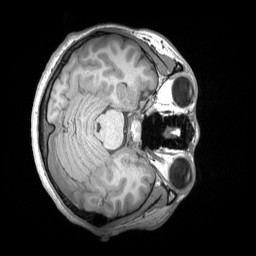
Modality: T1w
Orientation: axial
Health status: healthy